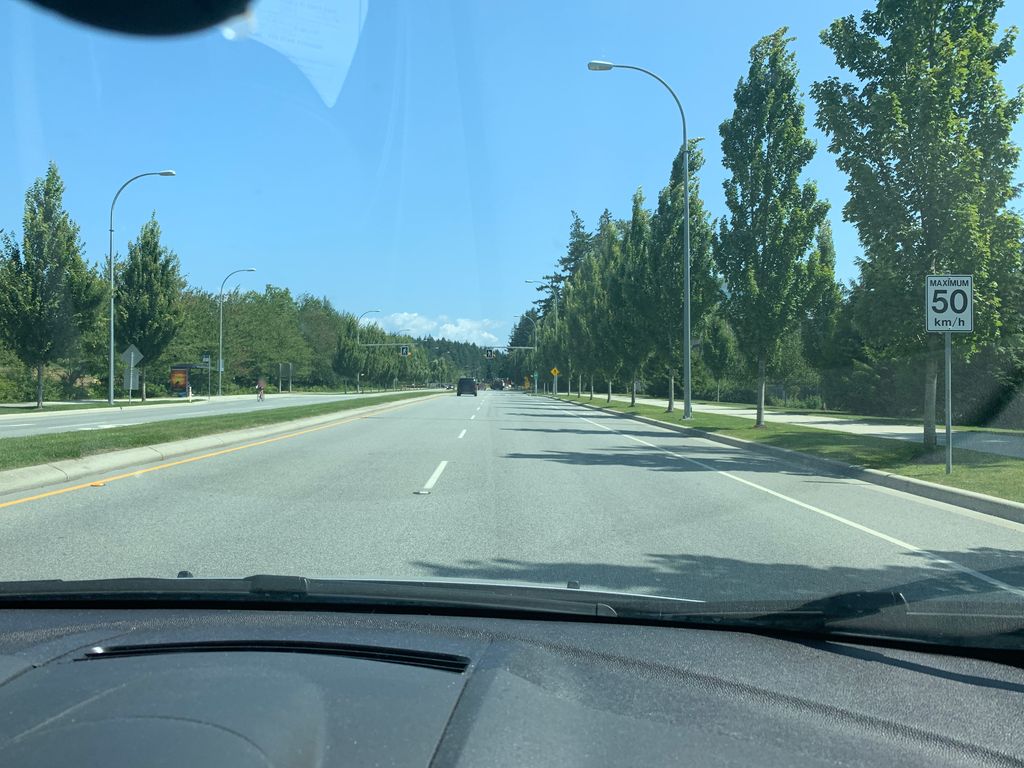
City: vancouver